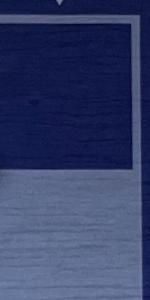
Label: Empty